Interaction volume radius: 5 \u00c5
Interaction volume height: 15 \u00c5
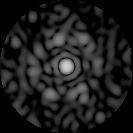
Disorder parameter: 0.8029